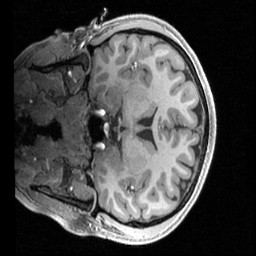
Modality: T1w
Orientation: coronal
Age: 20
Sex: female
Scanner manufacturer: siemens
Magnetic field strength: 3 T
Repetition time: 2.4 s
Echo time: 0.00224 s